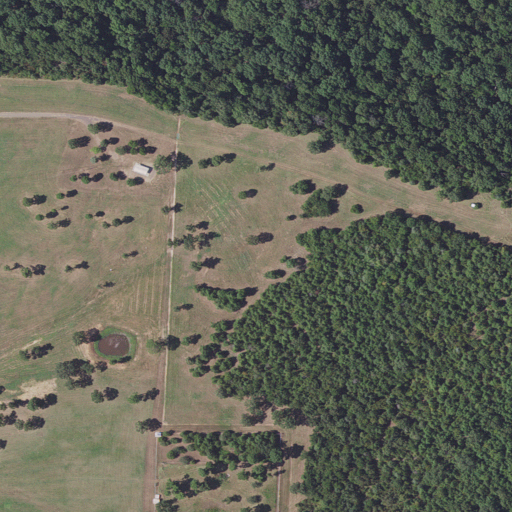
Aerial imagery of mountain in Arkansas named Pine Mountain containing grassland, deciduous forest, pasture, shrub, medium intensity development, and mixed forest